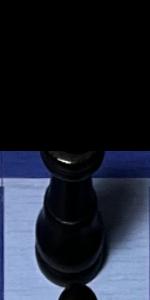
Label: King_Black